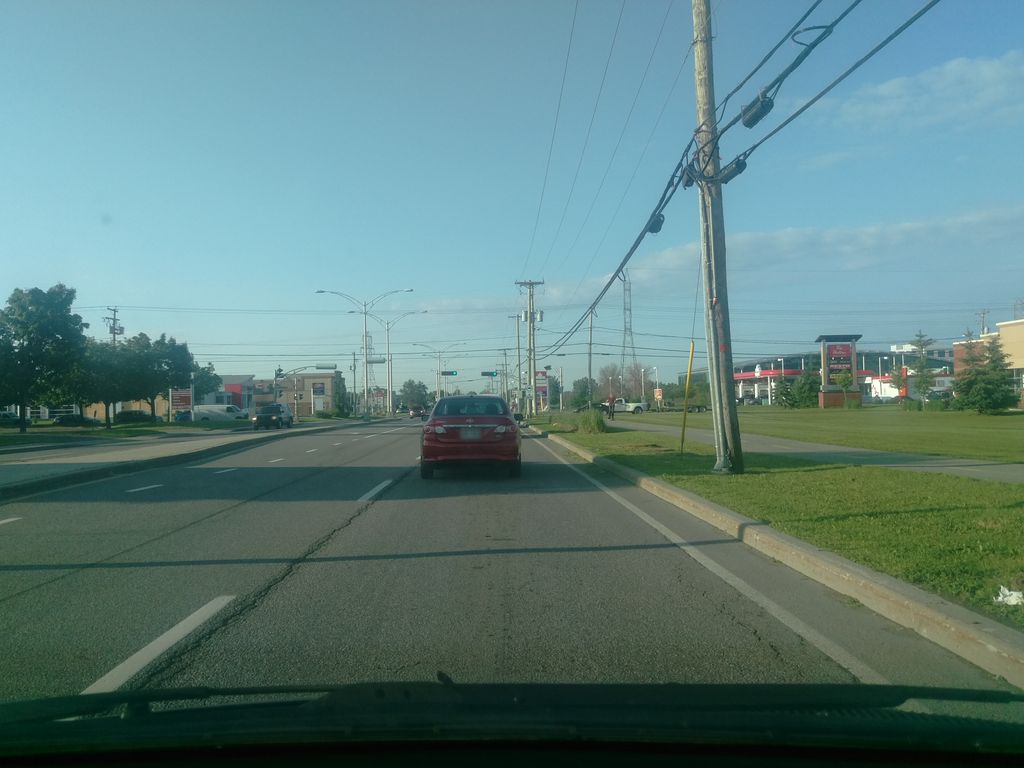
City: ottawa-gatineau